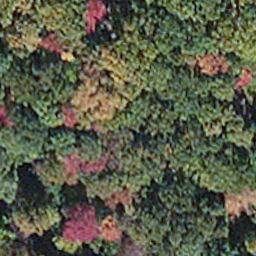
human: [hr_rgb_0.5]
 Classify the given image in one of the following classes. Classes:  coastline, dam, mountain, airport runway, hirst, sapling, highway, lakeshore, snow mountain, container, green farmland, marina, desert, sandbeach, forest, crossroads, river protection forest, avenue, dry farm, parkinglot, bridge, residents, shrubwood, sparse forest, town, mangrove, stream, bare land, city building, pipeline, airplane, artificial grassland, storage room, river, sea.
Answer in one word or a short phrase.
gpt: mangrove